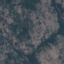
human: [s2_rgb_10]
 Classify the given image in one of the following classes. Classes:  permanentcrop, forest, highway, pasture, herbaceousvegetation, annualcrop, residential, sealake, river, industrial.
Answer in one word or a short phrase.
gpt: HerbaceousVegetation